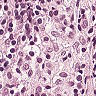
Metastatic tissue present: no